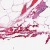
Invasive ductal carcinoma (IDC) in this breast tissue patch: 0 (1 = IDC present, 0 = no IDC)